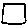
Label: square